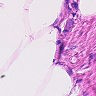
Metastatic tissue present: no